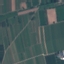
Land use / land cover: PermanentCrop